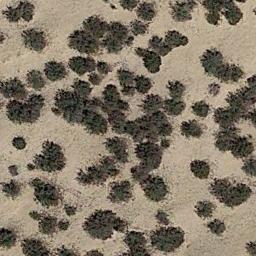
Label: chaparral